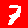
Digit: 7